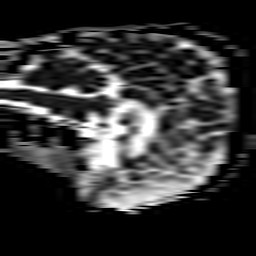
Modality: ADC
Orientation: sagittal
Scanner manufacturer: philips
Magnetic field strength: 3 T
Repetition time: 3.332 s
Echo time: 0.076 s